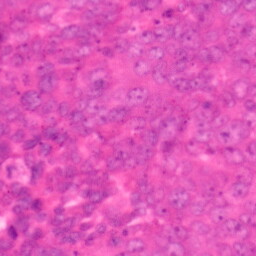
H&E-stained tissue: Colon